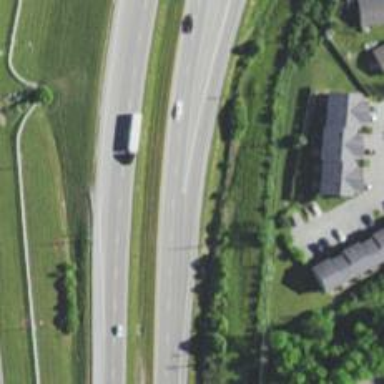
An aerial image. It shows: Trunk link highway.